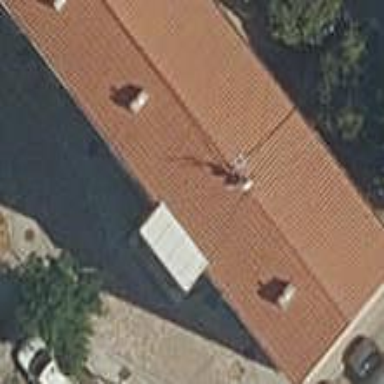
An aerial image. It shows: Hipped-roof building with apartments.